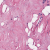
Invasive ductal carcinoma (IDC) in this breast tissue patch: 0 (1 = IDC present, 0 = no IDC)